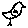
Label: bird